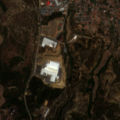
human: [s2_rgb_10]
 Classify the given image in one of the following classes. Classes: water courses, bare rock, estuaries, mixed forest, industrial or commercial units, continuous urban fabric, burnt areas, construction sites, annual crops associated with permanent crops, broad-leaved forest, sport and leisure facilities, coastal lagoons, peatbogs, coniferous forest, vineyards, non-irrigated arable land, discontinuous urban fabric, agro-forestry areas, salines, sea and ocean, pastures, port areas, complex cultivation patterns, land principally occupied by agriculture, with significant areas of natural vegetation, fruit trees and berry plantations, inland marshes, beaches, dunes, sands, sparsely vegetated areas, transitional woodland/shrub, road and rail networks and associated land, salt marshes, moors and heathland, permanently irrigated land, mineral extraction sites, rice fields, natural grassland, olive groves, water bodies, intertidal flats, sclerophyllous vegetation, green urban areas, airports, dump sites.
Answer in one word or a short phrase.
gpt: discontinuous urban fabric, non-irrigated arable land, broad-leaved forest, transitional woodland/shrub